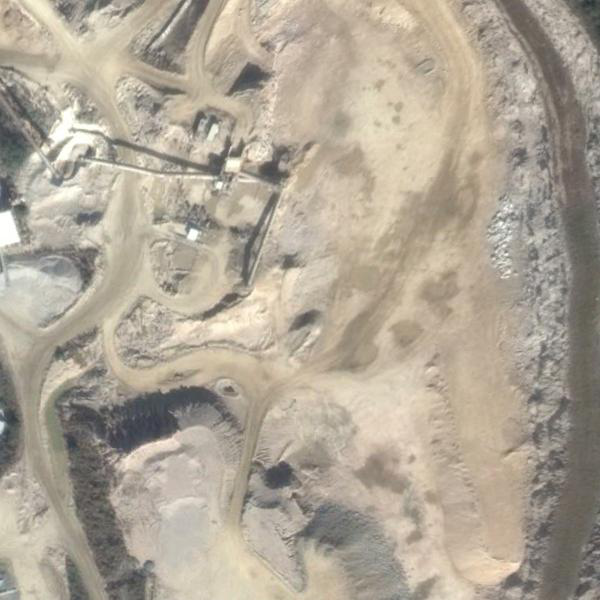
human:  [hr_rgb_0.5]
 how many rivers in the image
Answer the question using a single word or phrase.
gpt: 0